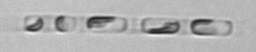
Label: Skeletonema